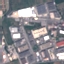
Land use / land cover class: Industrial